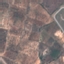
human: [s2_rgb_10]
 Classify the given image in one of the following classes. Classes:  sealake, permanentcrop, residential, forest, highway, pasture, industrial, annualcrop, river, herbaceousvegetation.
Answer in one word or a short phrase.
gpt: PermanentCrop